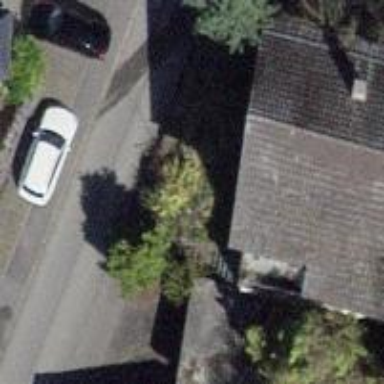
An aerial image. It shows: Building with tile roof.